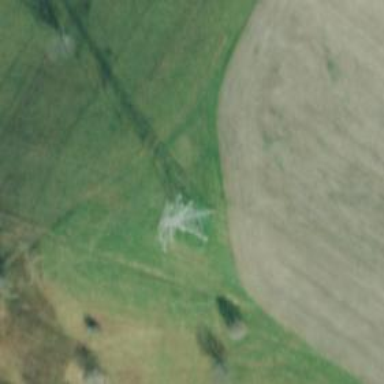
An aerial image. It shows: Lattice structure tower.